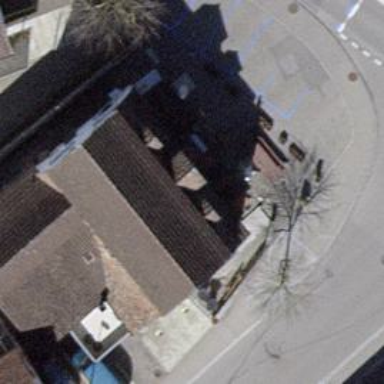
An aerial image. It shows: Restaurant.